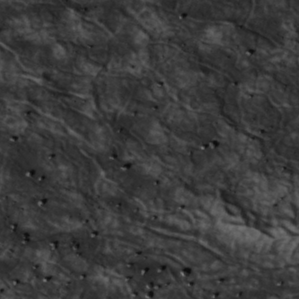
Label: non_frost